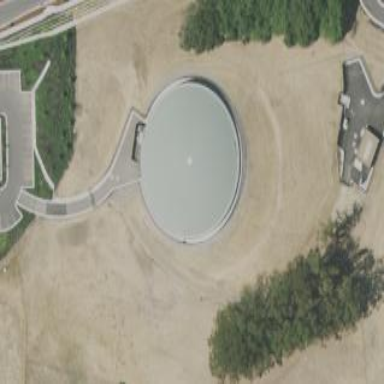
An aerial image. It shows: Storage tank building for water.